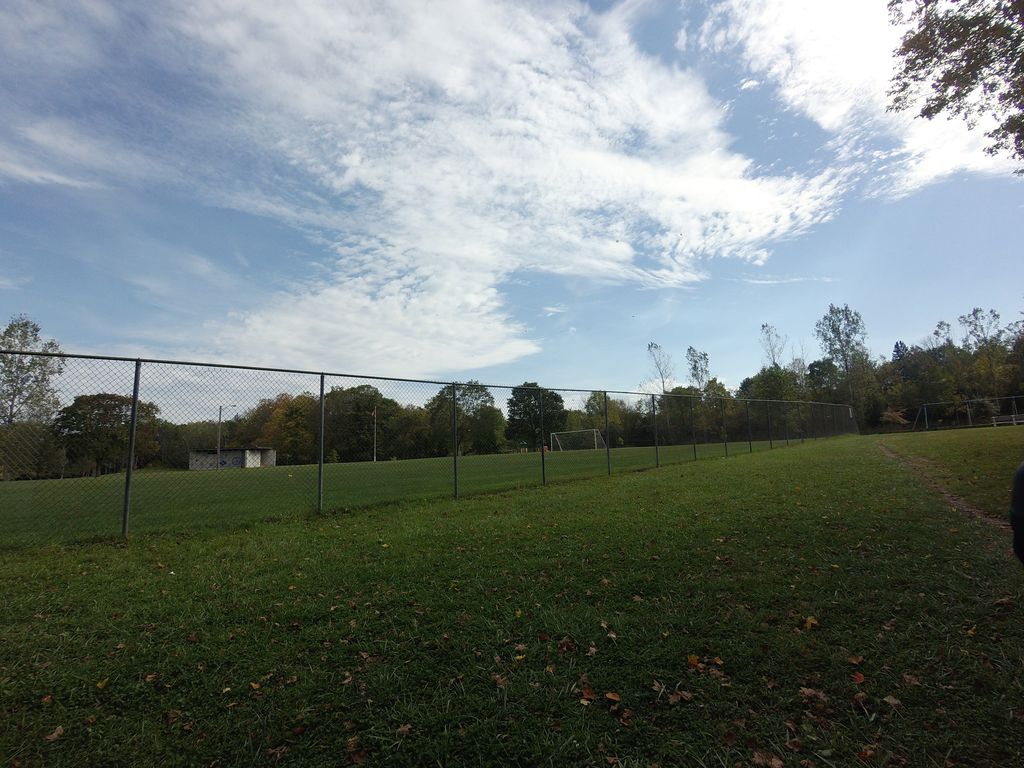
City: hamilton